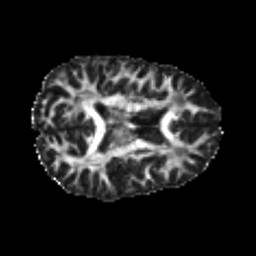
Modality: FA
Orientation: axial
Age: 20
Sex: male
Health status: healthy
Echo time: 0.074 s